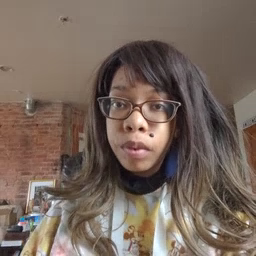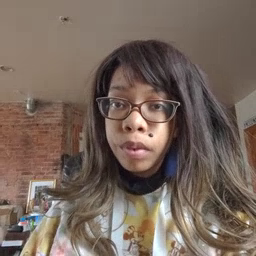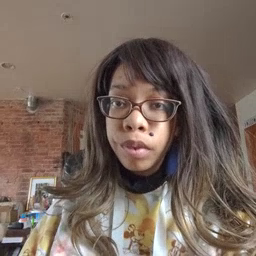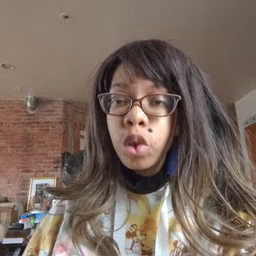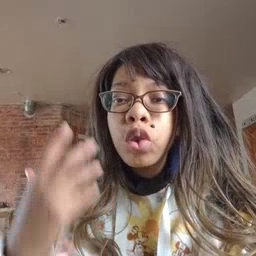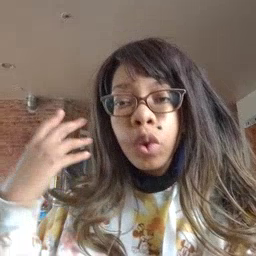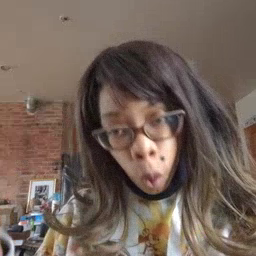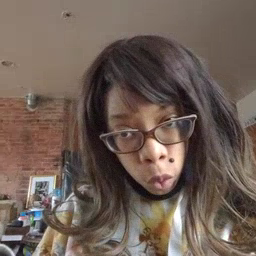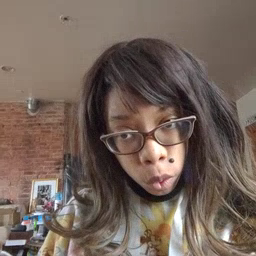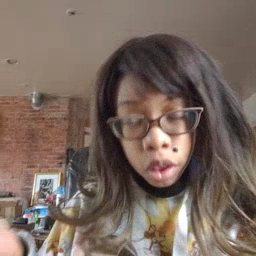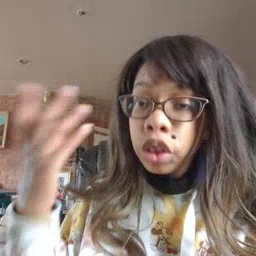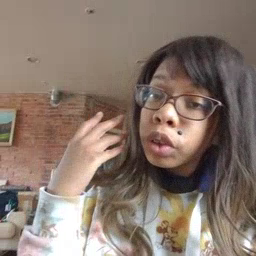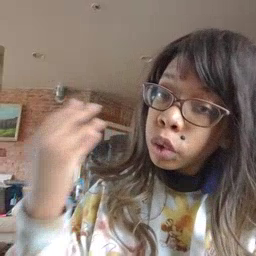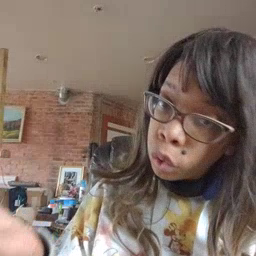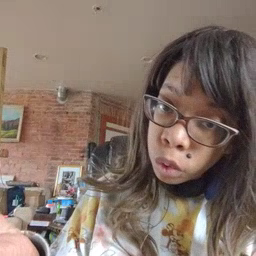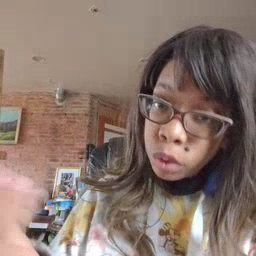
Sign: go